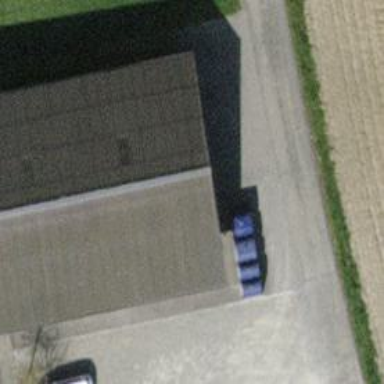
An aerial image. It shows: Recycling container in the area designated for recycling.